Question: I'm attempting to build a progress bar, fairly simple. I have a bar nested inside a tray. The tray has 'overflow: hidden' and 'border-radius' set on it.

Here's the <URL> demonstrating the problem.
As you can see in the image, there is a It appears the anti-aliased edge of the parent progress bar (dark background) is bleeding out. The desired behavior is that the bar/fill element is used for anti-aliasing the progress bar.
A brief solution I tried was absolutely positioning the inner div, but , and that looks off without the 'overflow: hidden' clipping.
I see this artifact so I don't immediately suspect it's a bug in Webkit.
I would also note this bug also affects <URL>, but when the tray is a light color and the background is a light color, the artifact is much harder to spot.
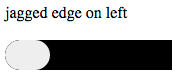
Answer: Adding an extra wrapper helps mitigate your issues with 0 & 1%:
<URL>
'''
<div class="outer-tray">
<div class="tray">
<div class="fill"></div>
</div>
</div>
'''
'''
body {
background: #ccc;
}
.tray {
/* overflow: hidden; */
height: 20px;
background: #000;
border-radius: 50px;
height: 30px;
width: 100%;
border: none solid transparent;
background-color: black;
}
.fill {
background: #fff;
width: 10%;
border-radius: 100px;
left: -1px;
position: relative;
float: left;
box-sizing: border-box;
border: 1px solid white;
top: -1px;
height: 32px;
}
.outer-tray {
overflow: hidden;
border-radius: 100px;
overflow: hidden;
display: block;
}
'''